You are looking at the short-time Fourier spectrogram of a bearing's acceleration signal. Determine the bearing's health state. Answer with exactly one of: normal, inner_race, outer_race, ball.
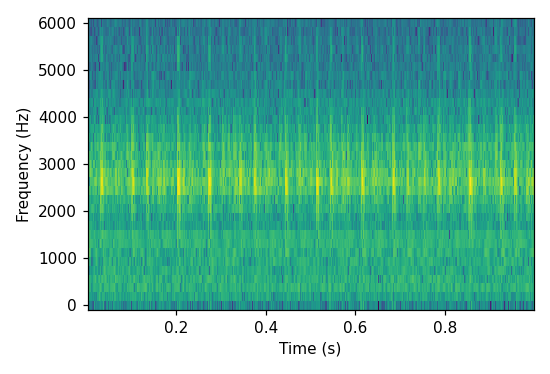
Answer: inner_race